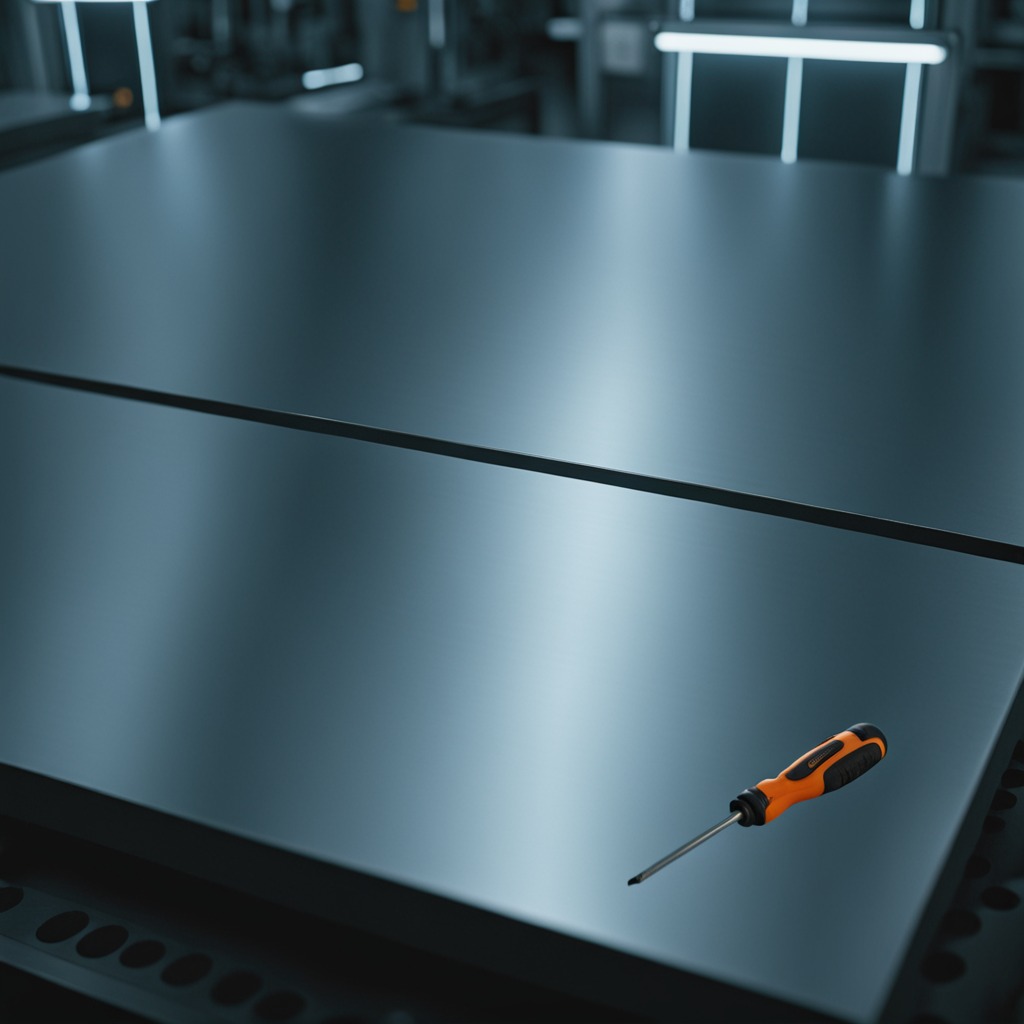
A screwdriver lies on a metal table in a machine shop under fluorescent lights.